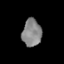
Tissue: lung
Cell type: Epithelial cells
Senescence score: 0.2236
Nuclear area (px): 510
Mean DAPI intensity: 134.616